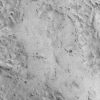
Atmospheric dust classification: not_dusty